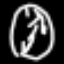
Label: clock